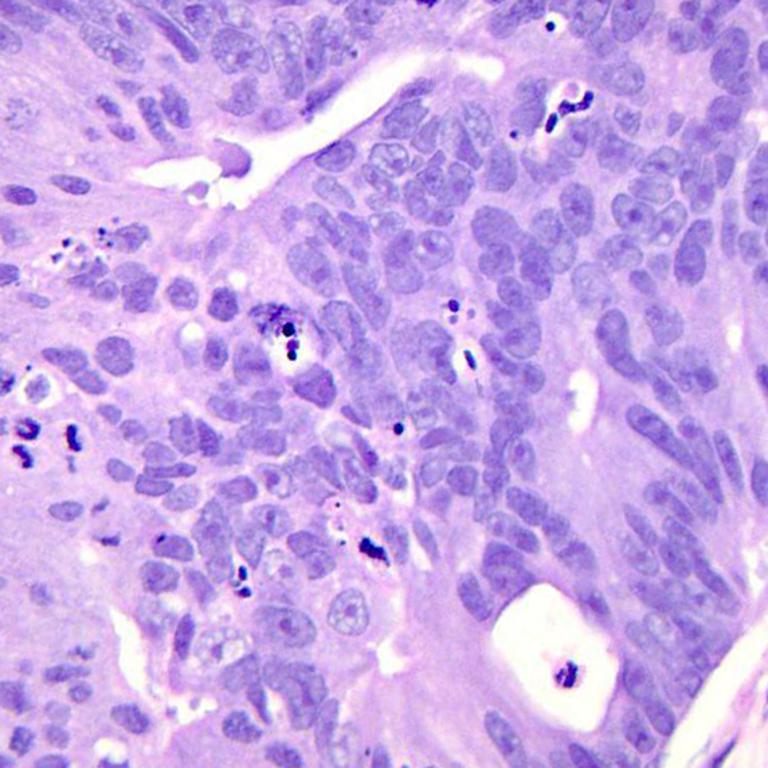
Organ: colon
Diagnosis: adenocarcinomas